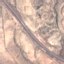
Label: Highway